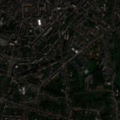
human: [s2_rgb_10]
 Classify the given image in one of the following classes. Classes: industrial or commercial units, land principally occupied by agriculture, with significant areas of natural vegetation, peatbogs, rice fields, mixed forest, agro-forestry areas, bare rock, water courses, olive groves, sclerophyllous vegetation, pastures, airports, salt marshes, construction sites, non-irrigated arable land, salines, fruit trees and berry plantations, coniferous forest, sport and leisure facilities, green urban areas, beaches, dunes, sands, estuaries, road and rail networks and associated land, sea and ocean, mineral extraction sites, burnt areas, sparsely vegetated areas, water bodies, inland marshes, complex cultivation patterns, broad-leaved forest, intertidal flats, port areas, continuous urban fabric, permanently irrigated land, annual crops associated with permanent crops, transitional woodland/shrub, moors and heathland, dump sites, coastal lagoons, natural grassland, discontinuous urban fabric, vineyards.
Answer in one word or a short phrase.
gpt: continuous urban fabric, discontinuous urban fabric, land principally occupied by agriculture, with significant areas of natural vegetation